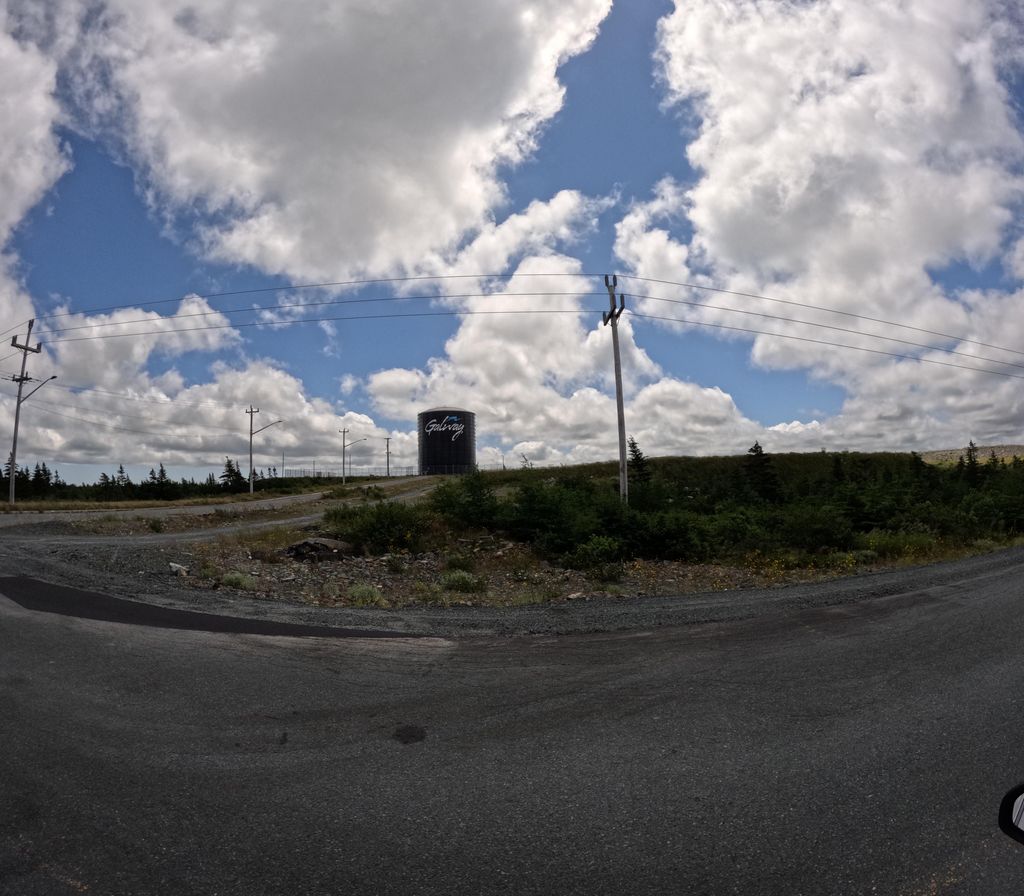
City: st_johns